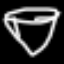
Label: diamond